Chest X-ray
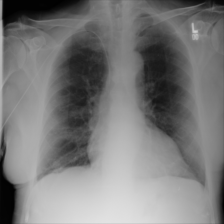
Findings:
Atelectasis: negative
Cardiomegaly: negative
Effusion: negative
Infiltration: negative
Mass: negative
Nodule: negative
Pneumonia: negative
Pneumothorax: negative
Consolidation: negative
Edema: negative
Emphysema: negative
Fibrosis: negative
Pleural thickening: negative
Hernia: negative